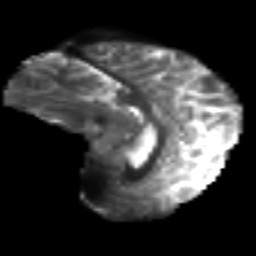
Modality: T2w
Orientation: sagittal
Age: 36
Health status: ill
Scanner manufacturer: philips
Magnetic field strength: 3 T
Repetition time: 9 s
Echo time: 0.127 s